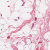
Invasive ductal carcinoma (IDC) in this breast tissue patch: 0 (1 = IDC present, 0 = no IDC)